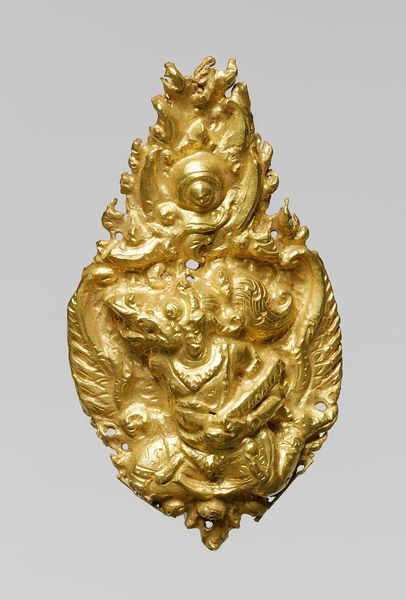
Titel: Gouden plaat met Garuda
Standort: Amsterdam
Institution: Rijksmuseum
Schlagwörter: gold, man, metal, ornament, wings, small, fire, figure, flames, frog, hole, cast, dimensional, sculpted, sculted, holes, buddah